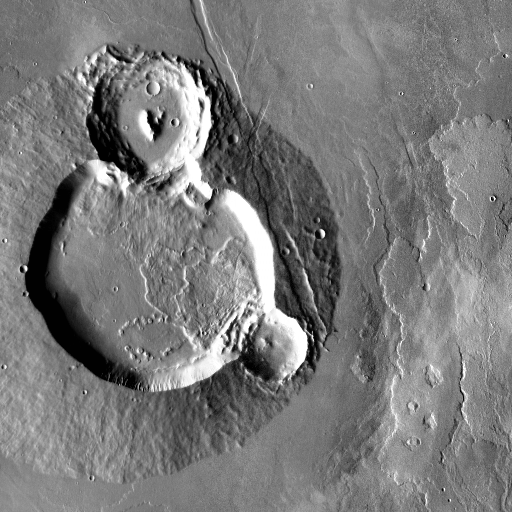
Crater classes present: Background, Other, Layered